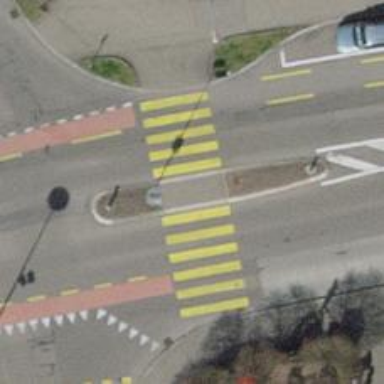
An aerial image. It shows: Uncontrolled zebra crossing with pedestrian island.